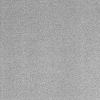
Atmospheric dust classification: dusty